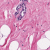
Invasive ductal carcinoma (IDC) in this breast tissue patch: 0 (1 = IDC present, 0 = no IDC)